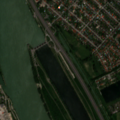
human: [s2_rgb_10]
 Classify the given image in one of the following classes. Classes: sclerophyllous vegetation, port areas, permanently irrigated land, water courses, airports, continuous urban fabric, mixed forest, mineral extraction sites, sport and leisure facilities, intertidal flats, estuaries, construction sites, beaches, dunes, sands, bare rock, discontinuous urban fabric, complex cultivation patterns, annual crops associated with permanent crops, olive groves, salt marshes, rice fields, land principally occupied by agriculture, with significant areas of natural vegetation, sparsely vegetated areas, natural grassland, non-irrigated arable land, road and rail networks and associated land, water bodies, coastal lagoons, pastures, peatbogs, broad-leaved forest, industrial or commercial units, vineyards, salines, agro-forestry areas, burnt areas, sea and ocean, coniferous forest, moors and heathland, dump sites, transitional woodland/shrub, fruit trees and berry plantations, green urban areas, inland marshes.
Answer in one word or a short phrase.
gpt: discontinuous urban fabric, industrial or commercial units, green urban areas, land principally occupied by agriculture, with significant areas of natural vegetation, water courses, water bodies